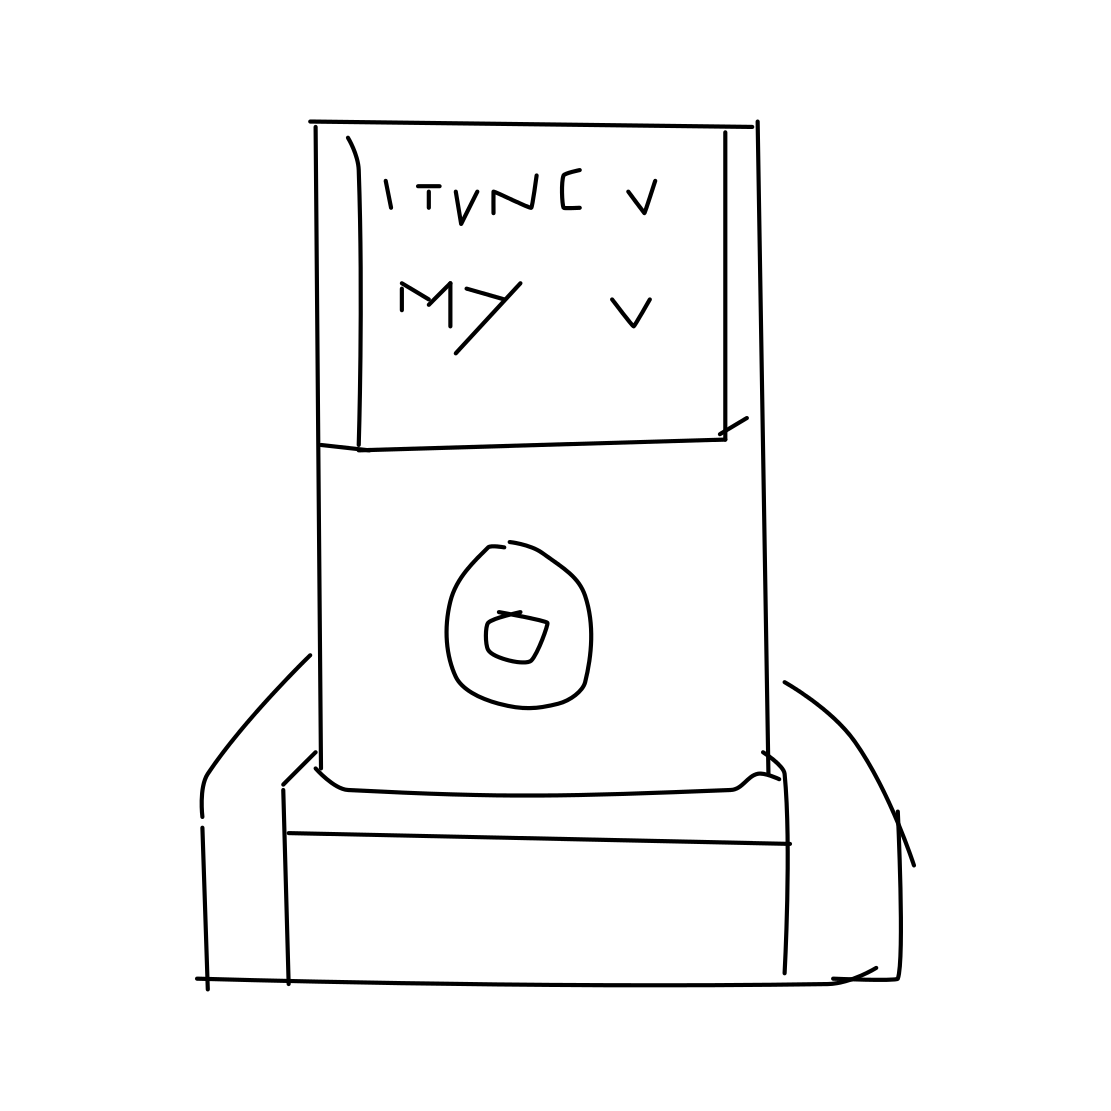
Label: ipod